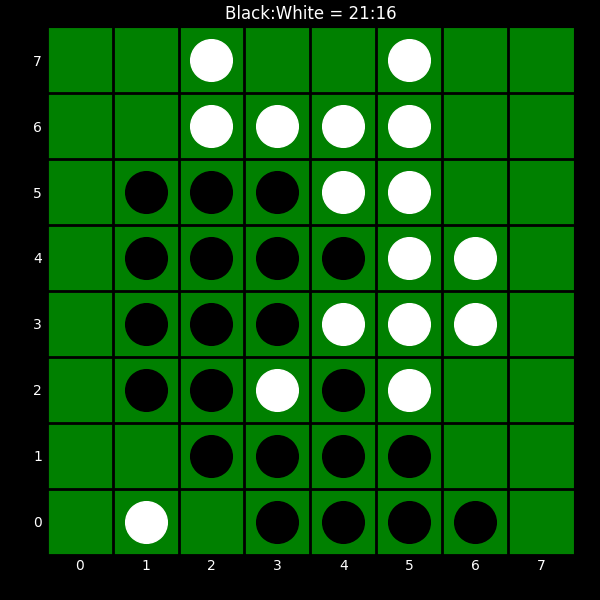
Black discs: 21
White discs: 16